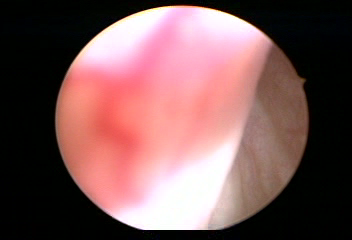
Modality: WLC
Class: Normal mucosa
Bladder cancer association: No